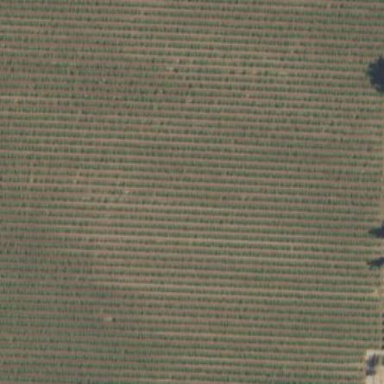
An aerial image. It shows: Vineyard with grape crops.